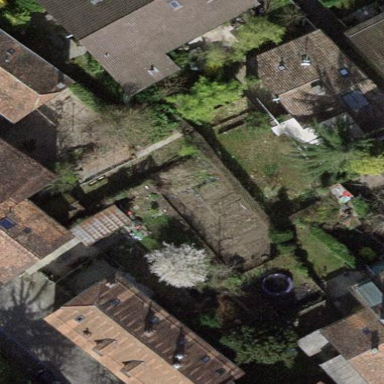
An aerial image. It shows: Garden surrounded by fence.